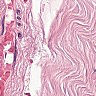
Metastatic tissue present: no